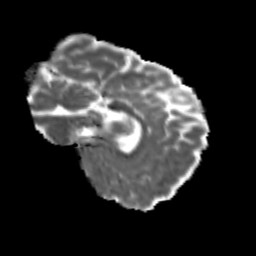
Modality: MD
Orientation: sagittal
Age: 23
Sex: male
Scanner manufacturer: siemens
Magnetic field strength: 3 T
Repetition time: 3.5 s
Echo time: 0.113 s